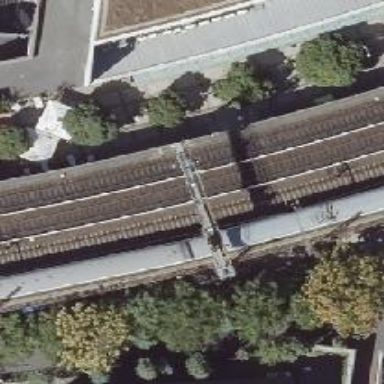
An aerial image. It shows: Viaduct bridge carrying electrified railway lines with contact lines.